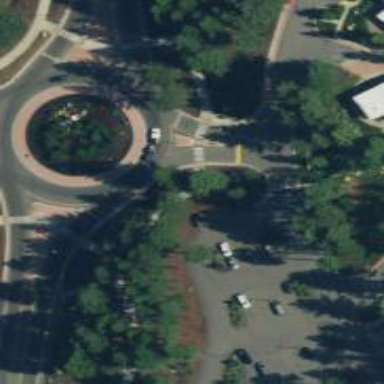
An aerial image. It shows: Secondary road with asphalt surface leading to roundabout. There is separate sidewalk along the road.